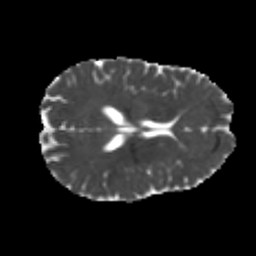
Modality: MD
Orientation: axial
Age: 21
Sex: female
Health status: healthy
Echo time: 0.074 s